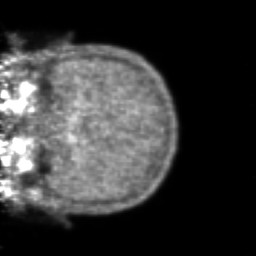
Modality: PET
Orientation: coronal
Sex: male
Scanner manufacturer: ge